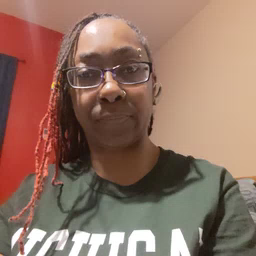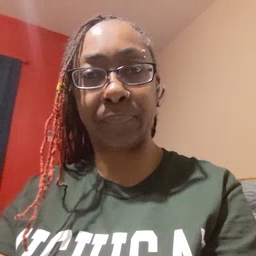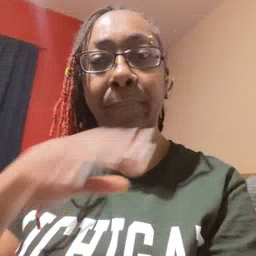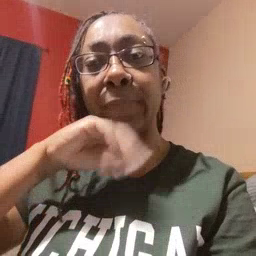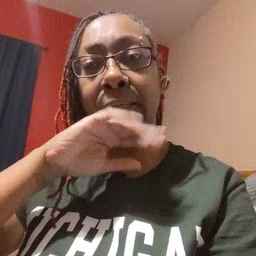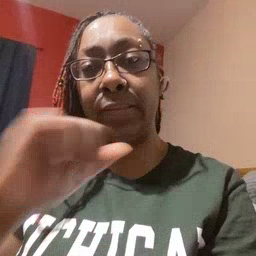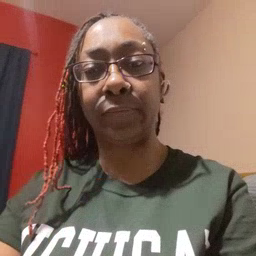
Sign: pig